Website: macys
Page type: delivery-shipping
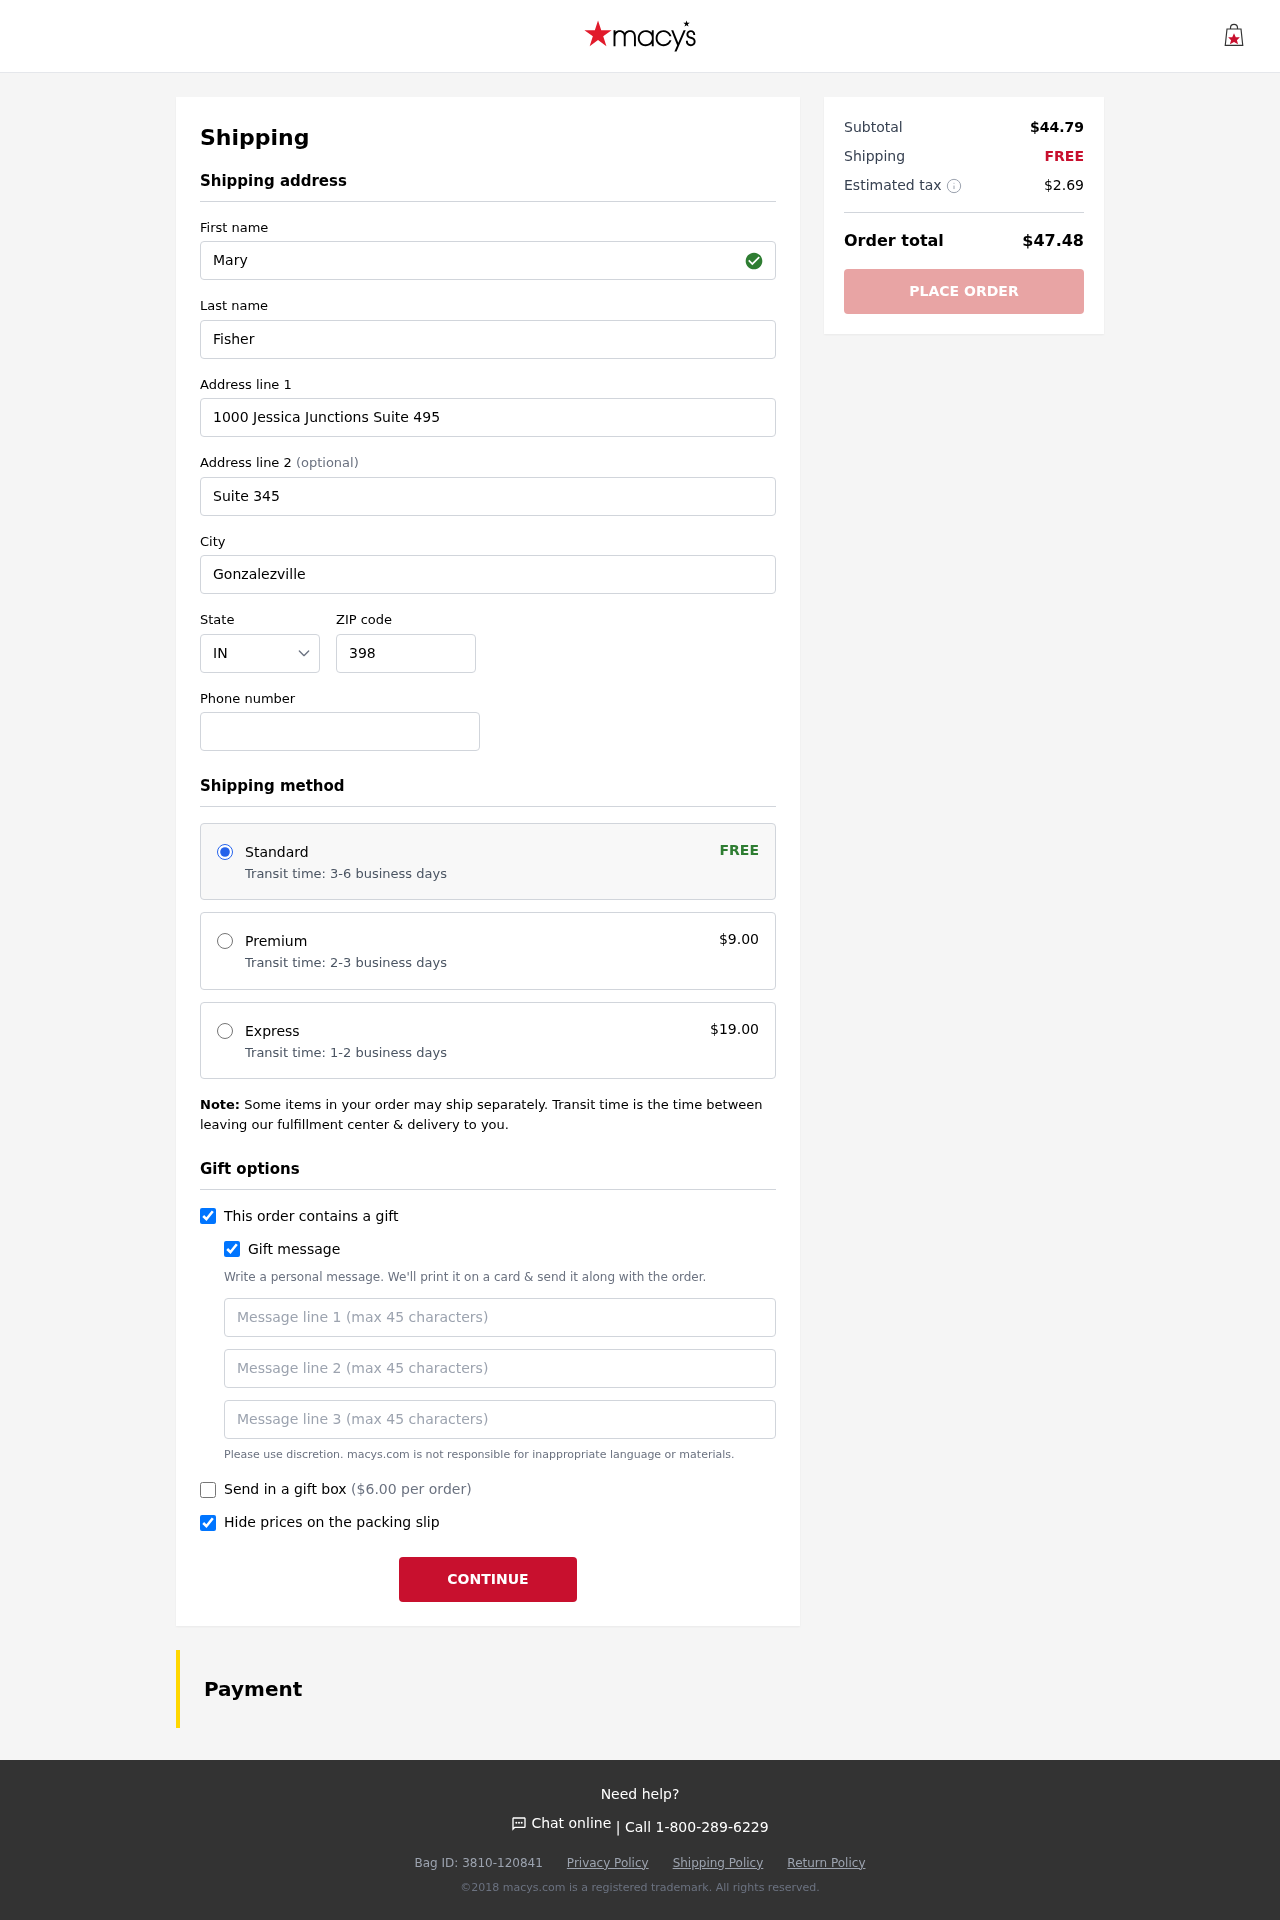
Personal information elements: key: PII_STATE_ABBR
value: IN
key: PII_FIRSTNAME
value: Mary
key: PII_LASTNAME
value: Fisher
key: PII_STREET
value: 1000 Jessica Junctions Suite 495
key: PII_STREET2
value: Suite 345
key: PII_CITY
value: Gonzalezville
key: PII_POSTCODE
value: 39894
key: PII_PHONE
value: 9464519463
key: PII_GIFT_MESSAGE
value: Hey Elizabeth, I saw these stunning sandals and immediately thought of you! I know how much you love adding a little sparkle to your outfits, and I hope they bring you as much joy as you bring to all of us. Enjoy!  Mary
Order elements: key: ORDER_SHIPPING_STANDARD
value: Transit time: 3-6 business days
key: ORDER_SHIPPING_COST
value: FREE
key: ORDER_SHIPPING_PREMIUM
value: Transit time: 2-3 business days
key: ORDER_SHIPPING_PREMIUM_PRICE
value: $9.00
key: ORDER_SHIPPING_EXPRESS
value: Transit time: 1-2 business days
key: ORDER_SHIPPING_EXPRESS_PRICE
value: $19.00
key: ORDER_GIFT_BOX_PRICE
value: ($6.00 per order)
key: ORDER_SUBTOTAL
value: $44.79
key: ORDER_SHIPPING_COST2
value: FREE
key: ORDER_TAX
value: $2.69
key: ORDER_TOTAL
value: $47.48